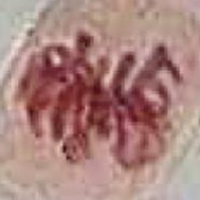
Label: metaphase